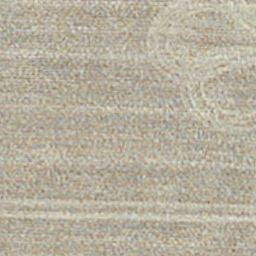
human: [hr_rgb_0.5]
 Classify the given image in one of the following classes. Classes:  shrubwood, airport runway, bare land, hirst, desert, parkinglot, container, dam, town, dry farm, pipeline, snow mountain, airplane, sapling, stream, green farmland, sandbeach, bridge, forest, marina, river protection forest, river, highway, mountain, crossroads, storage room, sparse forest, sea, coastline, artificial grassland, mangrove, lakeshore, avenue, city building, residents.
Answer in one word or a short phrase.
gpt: dry farm